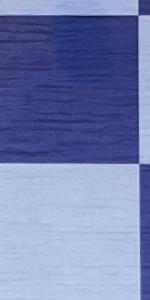
Label: Empty